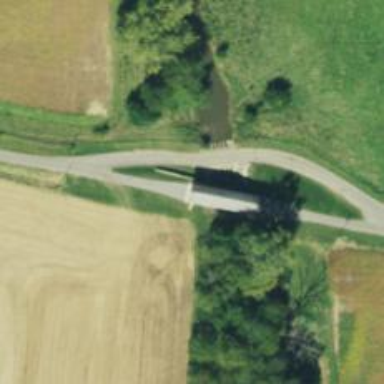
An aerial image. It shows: Unclassified road with covered bridge.